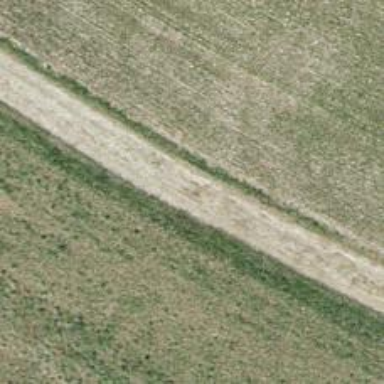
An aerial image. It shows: Well-maintained track road of grade 1.